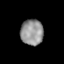
Tissue: prostate
Cell type: T cells
Senescence score: 0.3225
Nuclear area (px): 576
Mean DAPI intensity: 146.547